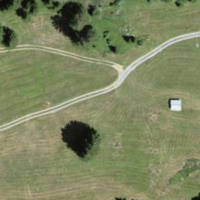
EUNIS habitat code: 24
Species observed at this site:
Vicia sepium